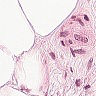
Metastatic tissue present: no